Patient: sex M, age 48
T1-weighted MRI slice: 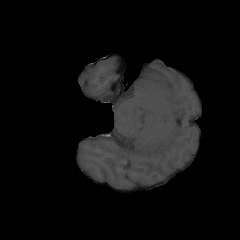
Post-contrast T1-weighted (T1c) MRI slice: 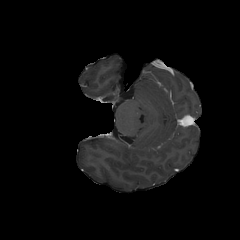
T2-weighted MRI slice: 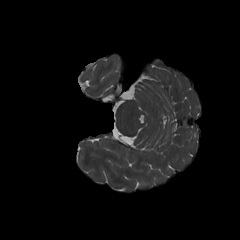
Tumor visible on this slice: no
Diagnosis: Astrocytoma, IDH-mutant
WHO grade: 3